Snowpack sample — Buffalo Mountain, Silverthorne, Colorado, USA (2/22/26, 2:02 PM MST)
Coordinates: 39.622, -106.113
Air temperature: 33 °F
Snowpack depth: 63 cm
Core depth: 40 cm
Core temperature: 26.6 °F
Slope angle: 11°, slope face: 116°
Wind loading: low
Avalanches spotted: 0
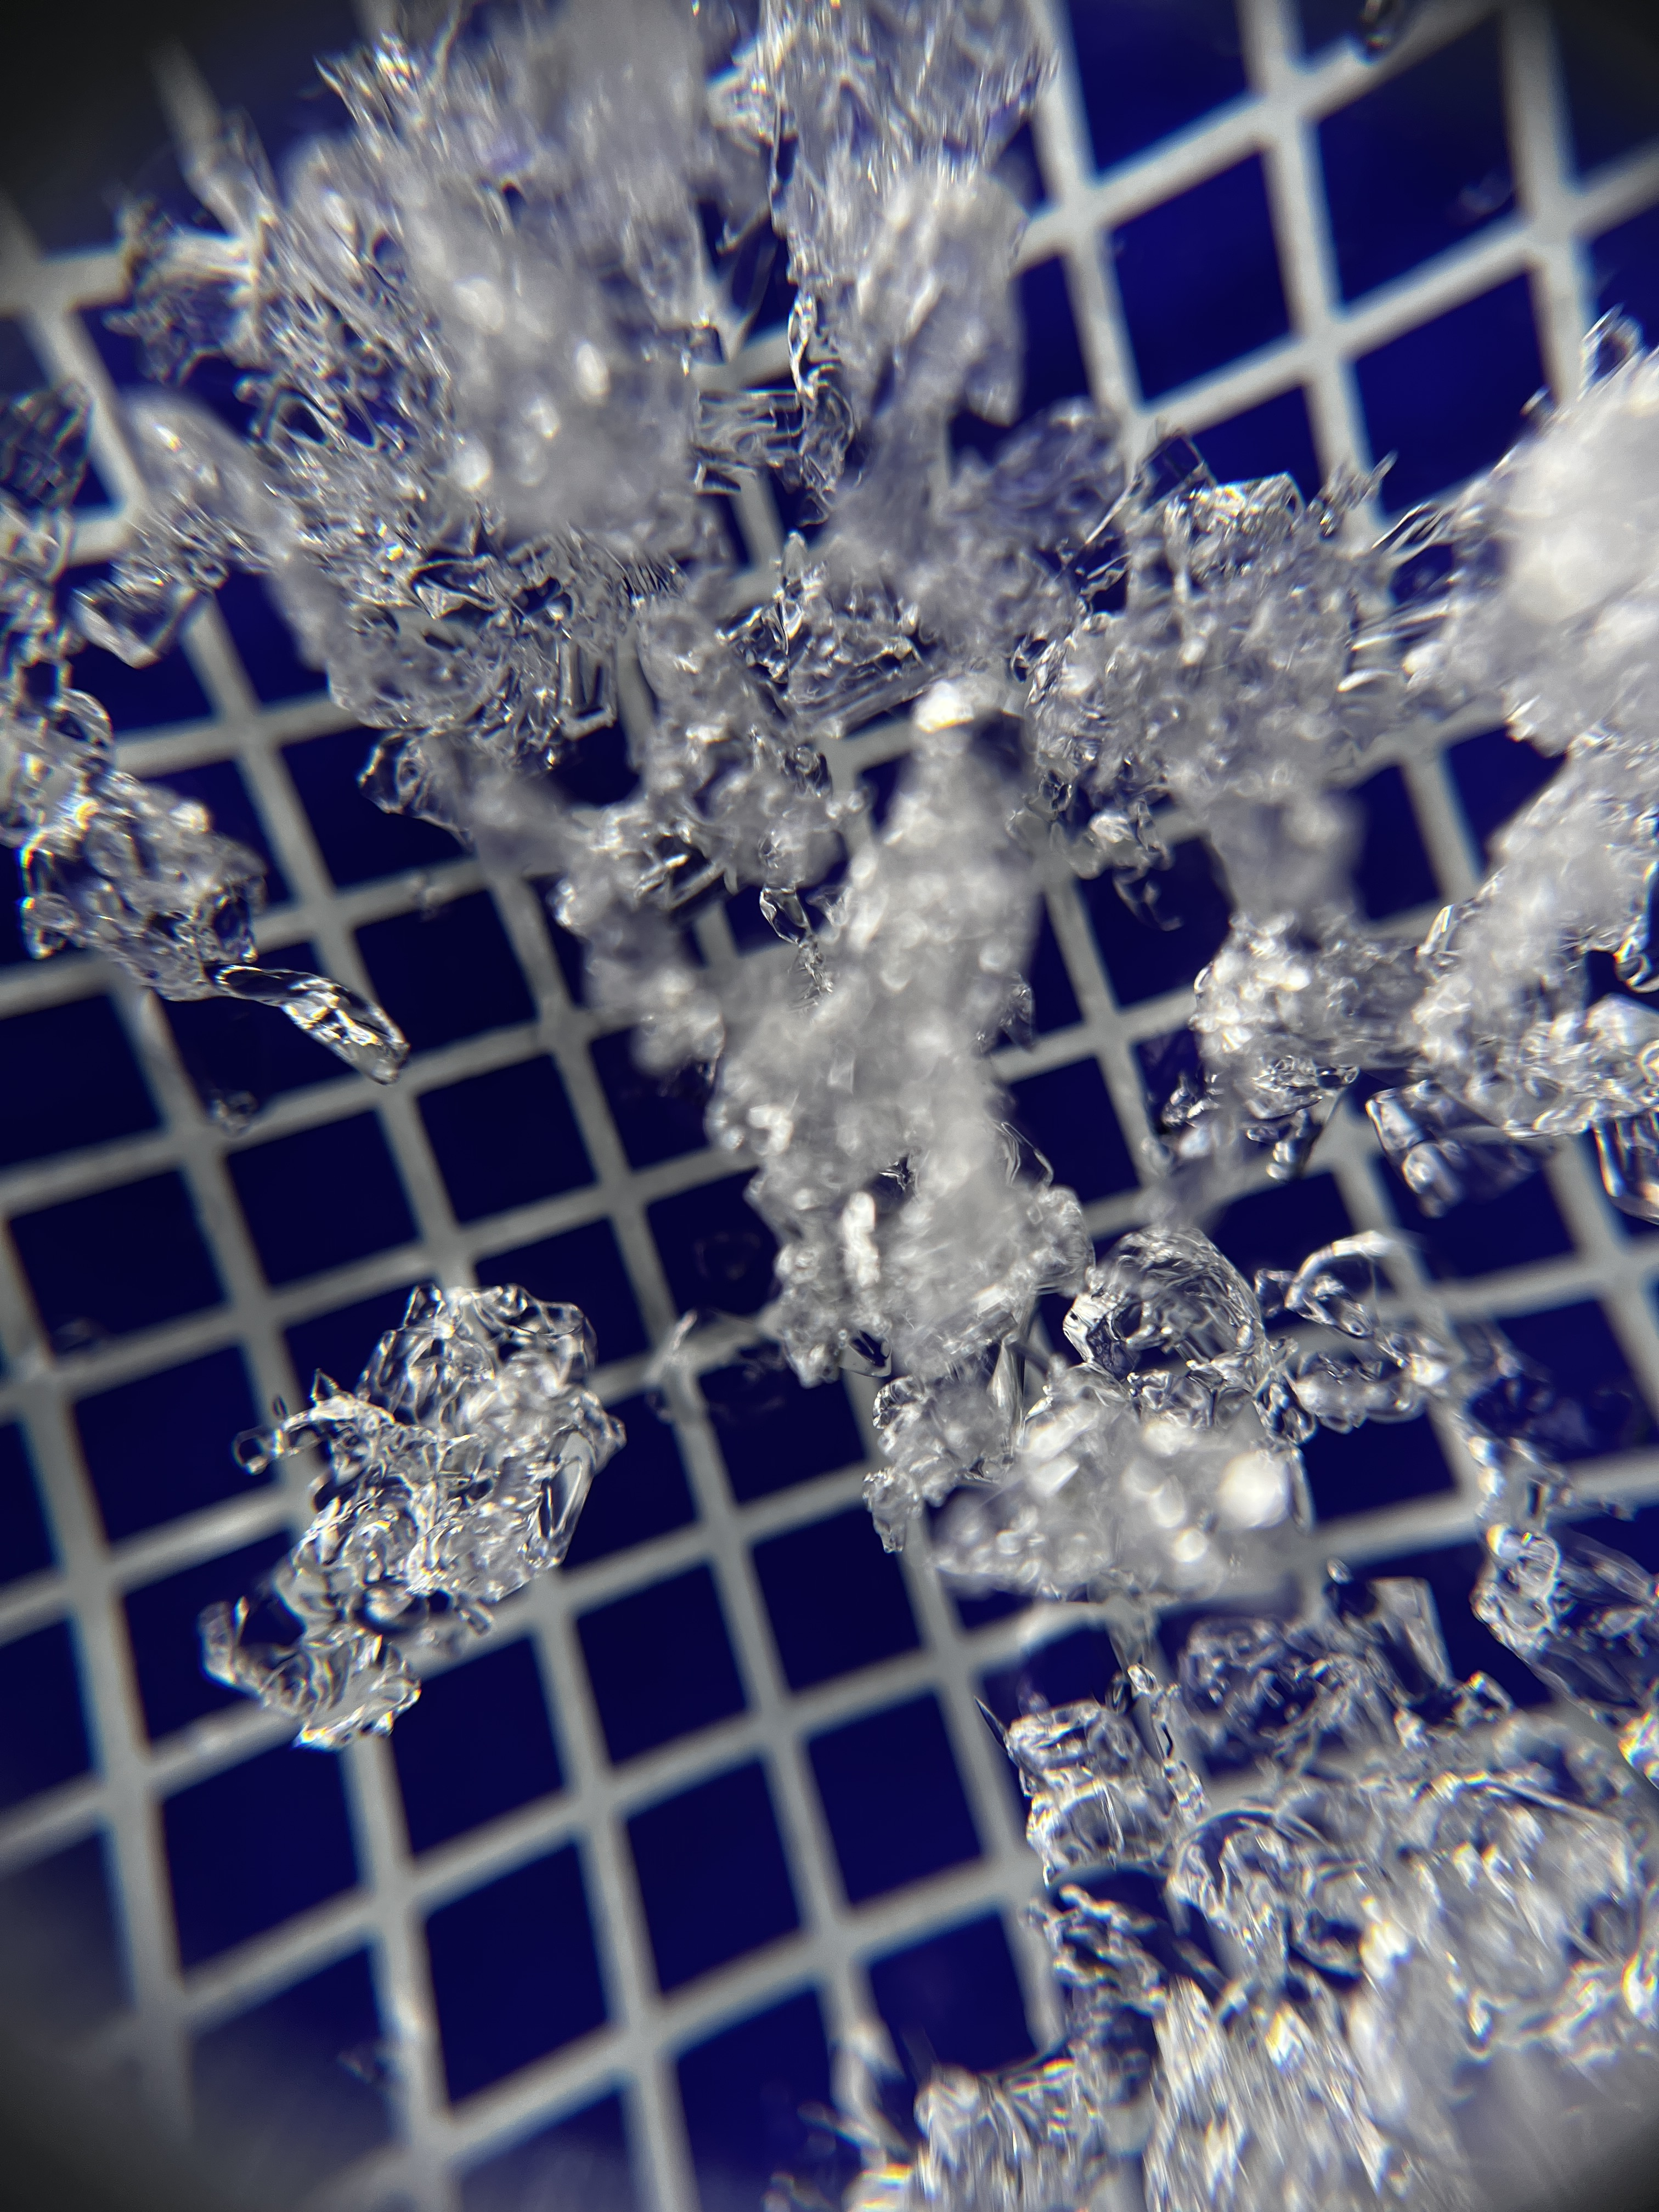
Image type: magnified_profile
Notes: In a firebreak similar to site 1, minimal wind loading with no spotted avalanches (not many faces in view though)